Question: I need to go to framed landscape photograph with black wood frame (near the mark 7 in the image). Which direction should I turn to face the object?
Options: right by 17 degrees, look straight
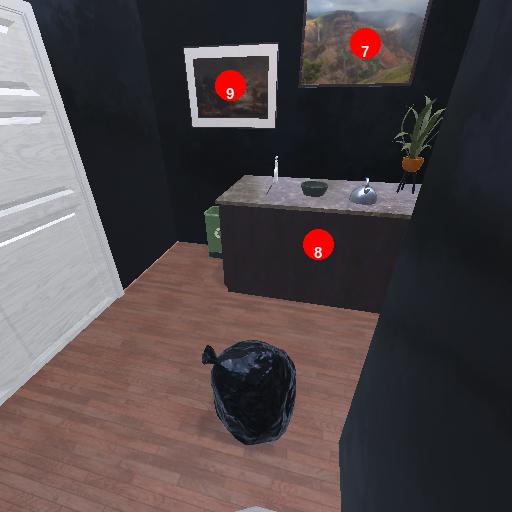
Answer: right by 17 degrees